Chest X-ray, PA view. Patient: 45 years old, sex M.
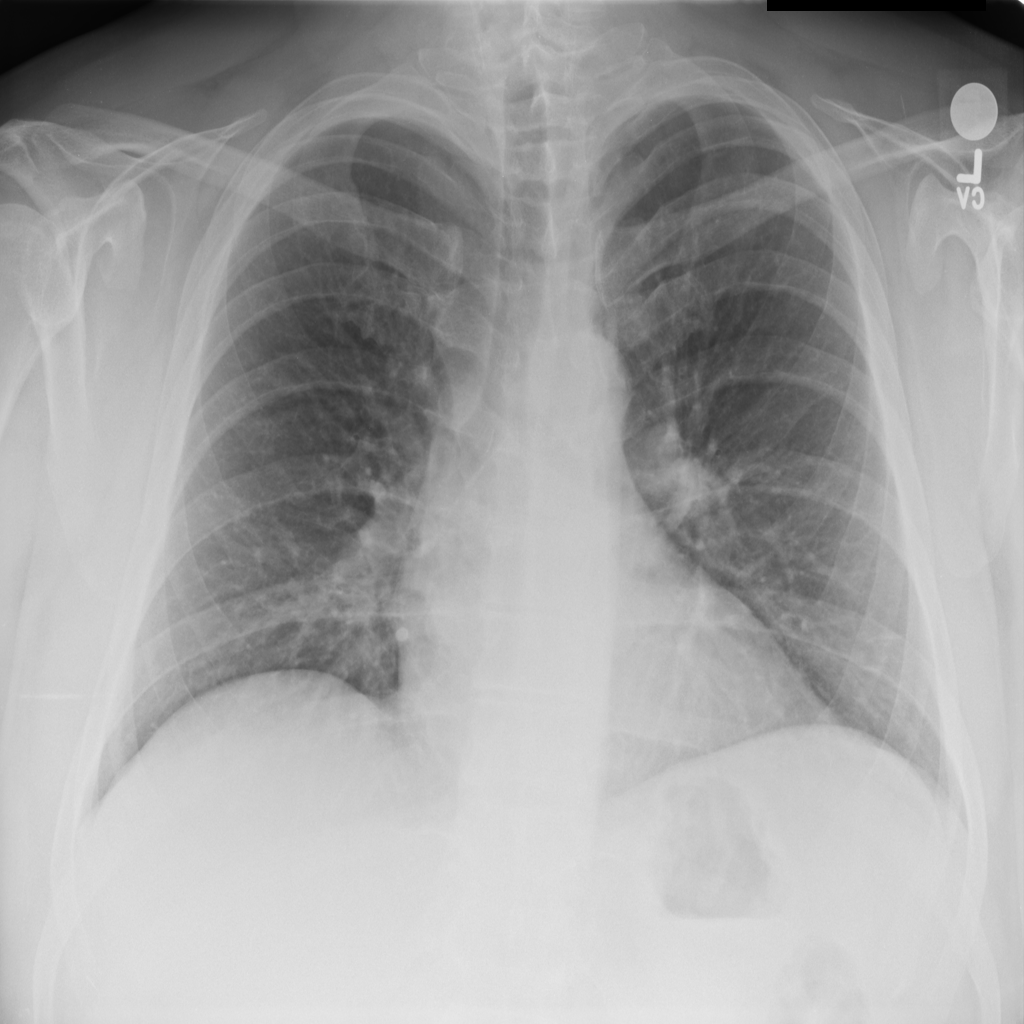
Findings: No Finding